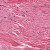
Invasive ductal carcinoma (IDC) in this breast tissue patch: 0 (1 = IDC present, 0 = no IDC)